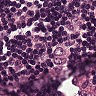
Metastatic tissue present: yes